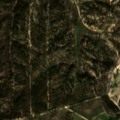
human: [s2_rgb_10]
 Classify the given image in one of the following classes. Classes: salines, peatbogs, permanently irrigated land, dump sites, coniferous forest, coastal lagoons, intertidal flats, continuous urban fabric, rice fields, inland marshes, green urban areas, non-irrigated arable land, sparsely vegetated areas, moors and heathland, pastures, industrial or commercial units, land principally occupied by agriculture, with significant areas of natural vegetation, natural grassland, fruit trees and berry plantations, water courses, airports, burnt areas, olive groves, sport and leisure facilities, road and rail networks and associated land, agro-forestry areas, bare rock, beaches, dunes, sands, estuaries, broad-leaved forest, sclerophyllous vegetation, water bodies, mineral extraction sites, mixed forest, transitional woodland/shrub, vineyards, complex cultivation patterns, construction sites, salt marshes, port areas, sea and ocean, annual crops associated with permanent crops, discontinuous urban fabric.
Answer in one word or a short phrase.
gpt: non-irrigated arable land, agro-forestry areas, broad-leaved forest, transitional woodland/shrub